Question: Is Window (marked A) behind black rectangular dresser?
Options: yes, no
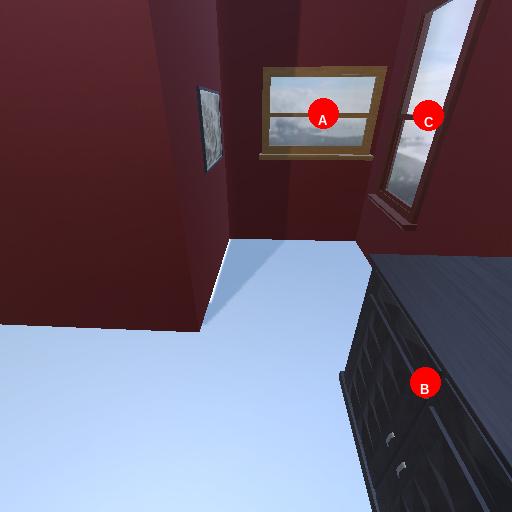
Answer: yes